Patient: sex M, age 47
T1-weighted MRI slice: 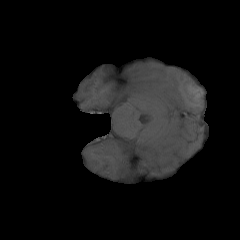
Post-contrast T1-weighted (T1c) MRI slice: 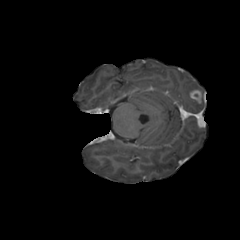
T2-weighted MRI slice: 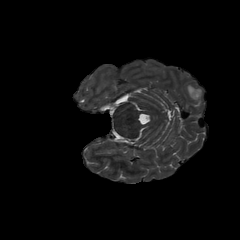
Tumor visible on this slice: yes
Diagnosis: Glioblastoma, IDH-wildtype
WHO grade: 4